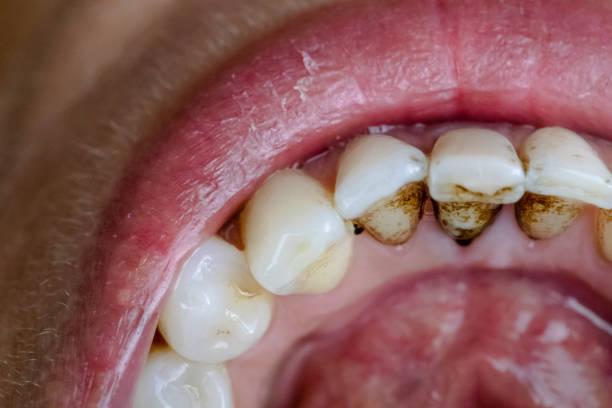
Condition: Calculus